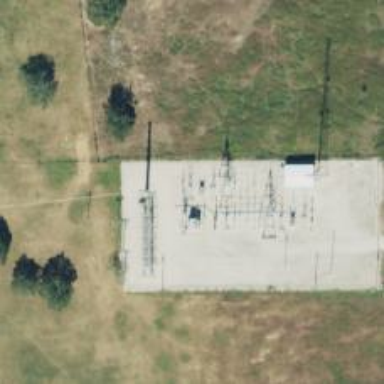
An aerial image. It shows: Switch used for power control.